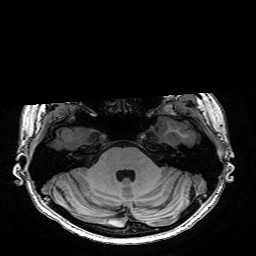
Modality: T1w
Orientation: coronal
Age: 19
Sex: female
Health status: healthy
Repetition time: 2.53 s
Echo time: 0.0034 s